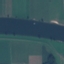
Land use / land cover class: River